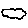
Label: cloud